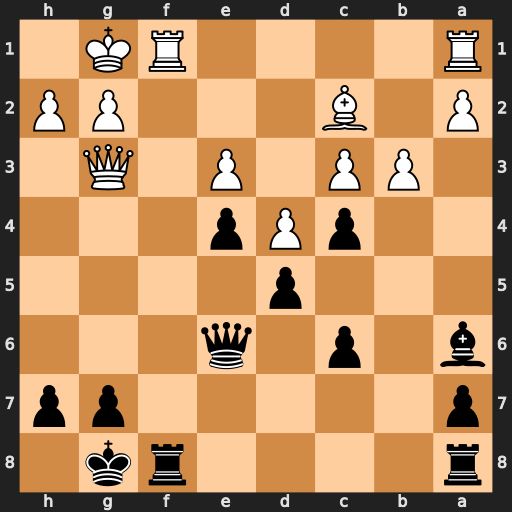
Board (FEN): r4rk1/p5pp/b1p1q3/3p4/2pPp3/1PP1P1Q1/P1B3PP/R4RK1
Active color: b
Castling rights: -
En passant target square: -
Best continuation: Rxf1+ Rxf1 cxb3 Bxb3 Bxf1